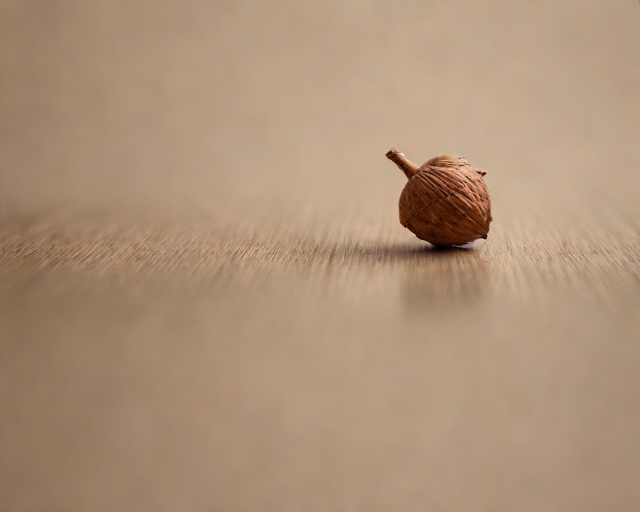
Category: Autumn